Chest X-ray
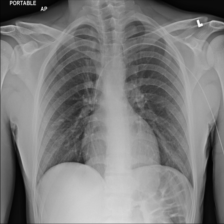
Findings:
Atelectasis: negative
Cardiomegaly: negative
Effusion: negative
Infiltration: negative
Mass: negative
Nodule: negative
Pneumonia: negative
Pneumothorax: negative
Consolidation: negative
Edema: negative
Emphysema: negative
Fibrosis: negative
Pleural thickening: negative
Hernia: negative